Field crop: tomato
Growth stage: 1
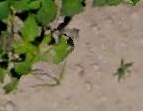
Species: tomato